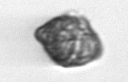
Label: Kryptoperidinium_triquetrum